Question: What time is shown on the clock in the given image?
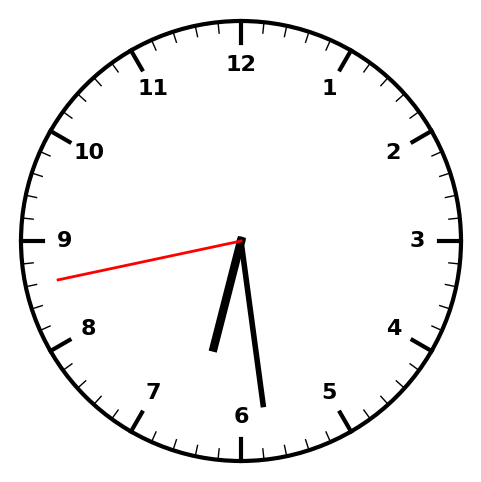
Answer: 06:28:43